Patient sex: M
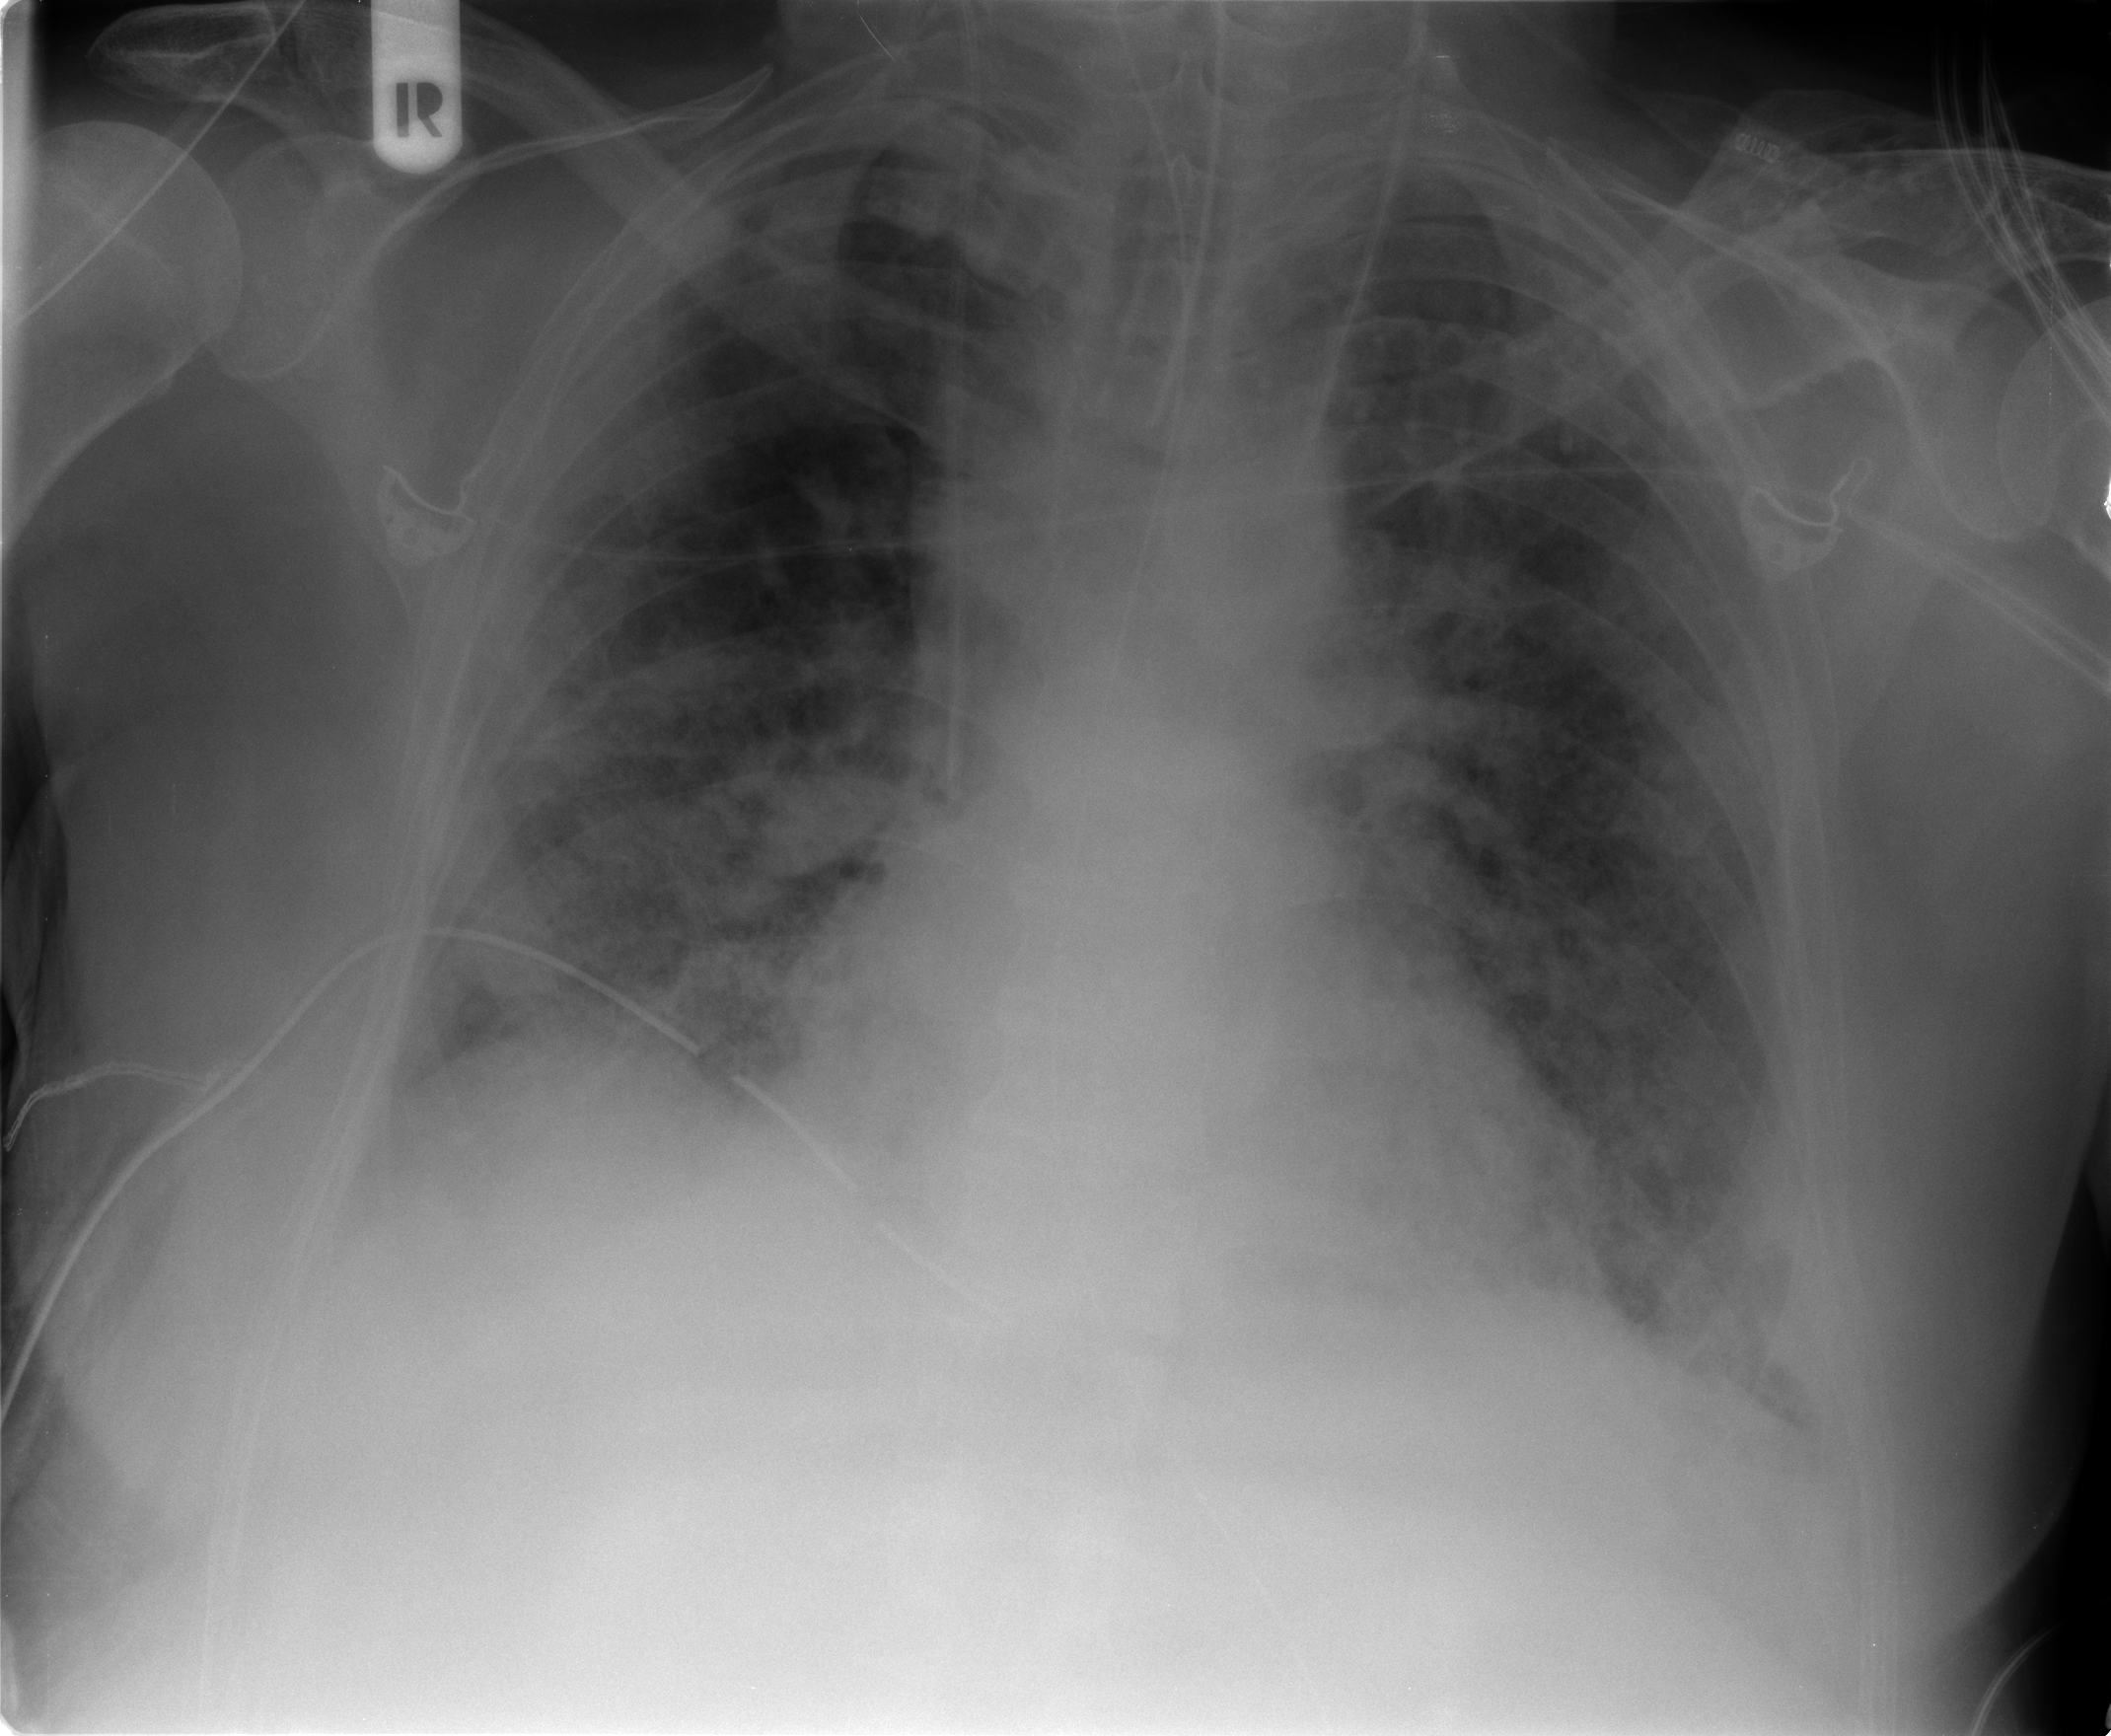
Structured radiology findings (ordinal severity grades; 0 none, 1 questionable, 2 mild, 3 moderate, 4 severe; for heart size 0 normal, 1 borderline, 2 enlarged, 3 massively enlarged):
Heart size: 0
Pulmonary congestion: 2
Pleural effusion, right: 2
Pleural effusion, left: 2
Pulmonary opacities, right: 3
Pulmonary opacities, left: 3
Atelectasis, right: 2
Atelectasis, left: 2